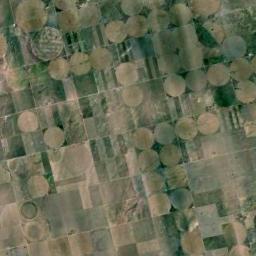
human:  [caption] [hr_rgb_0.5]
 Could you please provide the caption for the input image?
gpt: Many green and tan mixed circular farmland of different sizes .

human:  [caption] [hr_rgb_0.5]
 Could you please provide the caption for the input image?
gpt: There are some bare circle farmland and green square farmland .

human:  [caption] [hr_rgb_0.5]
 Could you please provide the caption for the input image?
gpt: Only three round fields are pure green .

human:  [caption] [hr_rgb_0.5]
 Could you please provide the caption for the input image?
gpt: Many khaki circular farmlands are surrounded by some rectangular farmlands .

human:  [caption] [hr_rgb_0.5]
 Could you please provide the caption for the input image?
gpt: There are many circular farmlands and rectangle farmlands distributed irregularly .